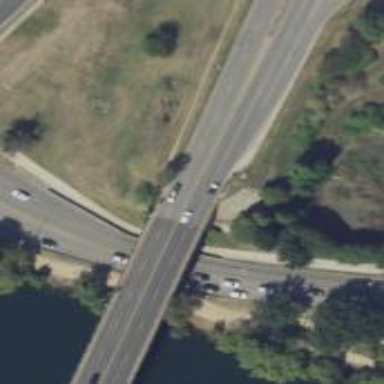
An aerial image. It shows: Primary highway bridge with asphalt surface.